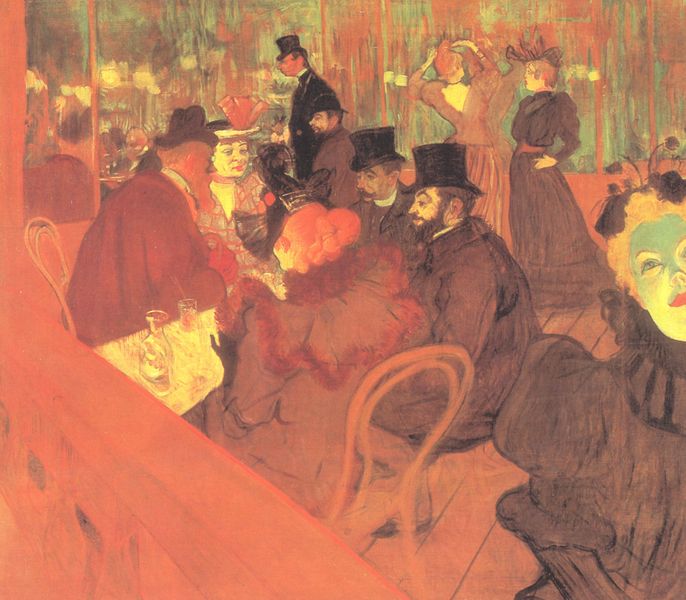
Titel: Das Promenoir des "Moulin Rouge"
Künstler: Henri de Toulouse-Lautrec
Standort: Chicago (Illinois)
Institution: The Art Institute of Chicago
Schlagwörter: blau, dunkel, gemälde, gruppe, mann, weiß, frauen, gelb, grün, impressionismus, menschen, mädchen, ocker, sitzen, abend, ausschnitt, bar, braun, bunt, cafe, damen, degas, elegant, fenster, frankreich, frau, frisur, glas, haar, hell, holz, hut, hüte, kaffeehaus, kleid, kleider, lampen, laterne, laternen, licht, mund, männer, nacht, nase, orange, paris, pastell, profil, schmuck, schwarz, stuhl, stühle, tisch, tische, toulouse lautrec, türkis, dame, park, rot, ball, beige, expressionismus, gesellschaft, herren, meschen, mode, party, tanz, zylinder, alkohol, anzug, anzüge, bart, bärte, feier, feiern, flasche, flaschen, getränke, gläser, kellner, kneipe, lokal, tresen, trinken, augen, federn, gesicht, mensch, stehen, bild, bildnis, porträt, rückenlehne, spiegel, tischdecke, öl, brüstung, boden, auge, interieur, mantel, innen, tanzen, lippe, lippen, wald, genre, garten, taille, farbig, lehne, moderne, dielen, saal, franzosen, essen, frack, salon, stuhllehne, leuchter, geländer, bretter, melone, rothaarig, spiel, fussboden, theke, maske, restaurant, künstler, mäntel, lautrec, toulouse, amüsieren, karaffe, thonet, verschwommen, hel, opfer, kopfschmuck, moulin rouge, masken, ausgelassen, stuhle, nachtleben, bistro, bordell, kokotten, stuhlk, la gallette, piegel, toulouse lautreck, lautrek, internet, spacken, rote harre